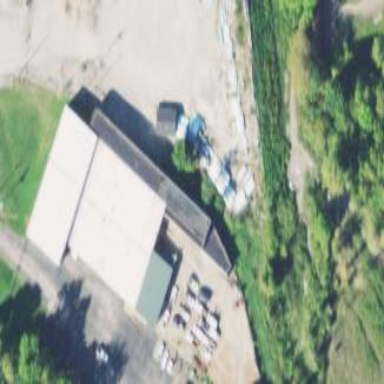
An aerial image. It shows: Industrial building.